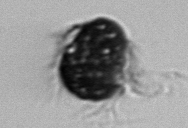
Label: Mesodinium